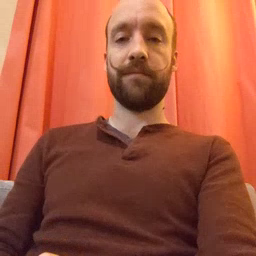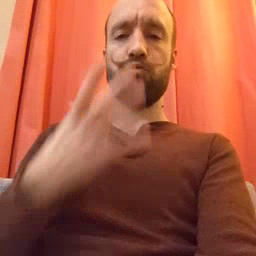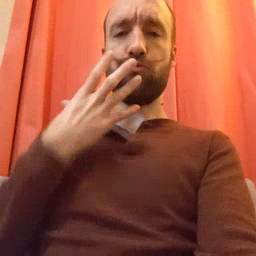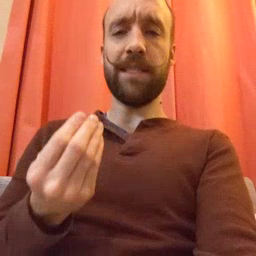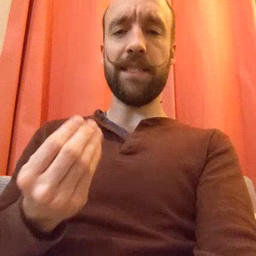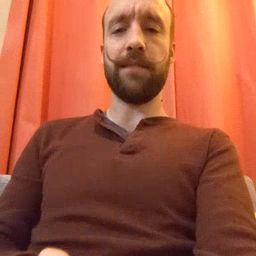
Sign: wet